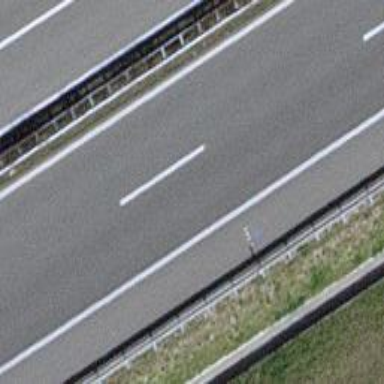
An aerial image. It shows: Asphalt motorway.